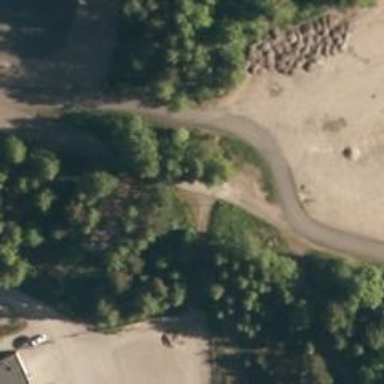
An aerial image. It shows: Driveway leading to service road.